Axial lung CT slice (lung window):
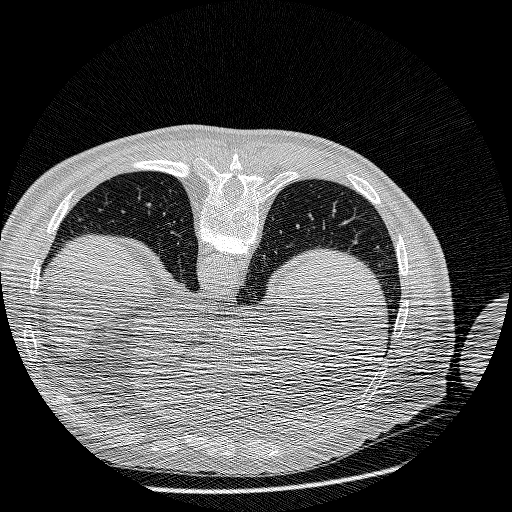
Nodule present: no